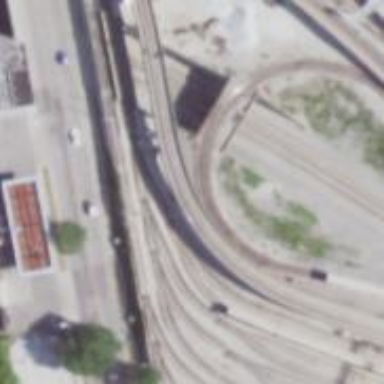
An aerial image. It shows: Bridge with electrified rails.